Question: I have a map gameobject, that has 8x8 childs, set up in rows and columns. The hero can go circular on the edges, ie from [0,0] to [8,0]. That part works good, but you can't see where are you going on the edge, so I've set up a script, that will copy the tiles which are behind the camera to the sight of the camera.
'''
for (int i = 0; i < transform.childCount; i++) {
Transform child = transform.GetChild(i);
if (child.position.z < Camera.current.transform.position.z) {
Vector3 offset = new Vector3(0,0,8);
child.transform.position += offset;
}
}
'''
the problem with this, is that the camera uses a follow script on the hero, so it has rotation as well.
So on the following image, I'd like to move the tiles from red mark to the green mark. now it's 16 by 16, because it looks better :)

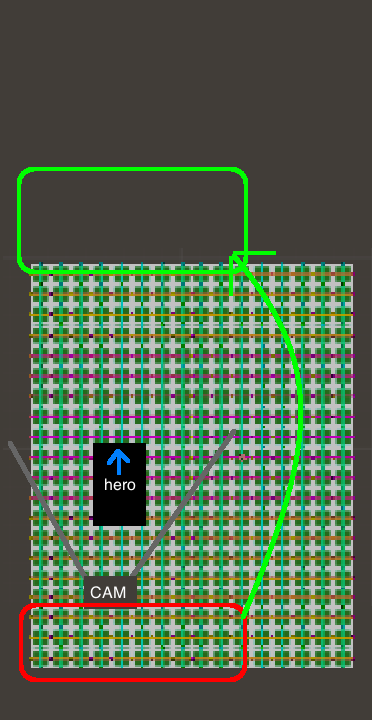
Answer: Use <URL> method on these tiles renderers.